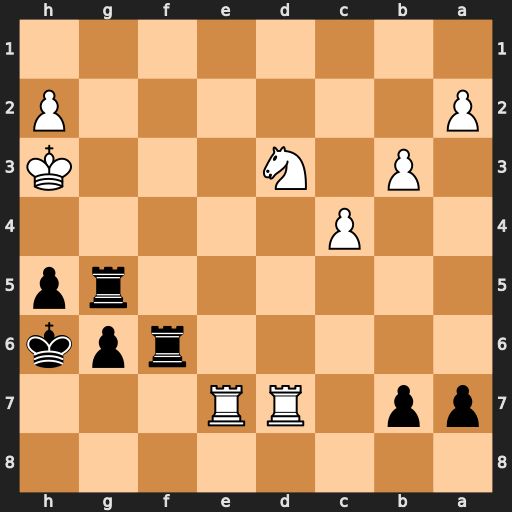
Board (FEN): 8/pp1RR3/5rpk/6rp/2P5/1P1N3K/P6P/8
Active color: b
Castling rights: -
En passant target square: -
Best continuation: Rf3+ Kh4 Rg4#